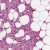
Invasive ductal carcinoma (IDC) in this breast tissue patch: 1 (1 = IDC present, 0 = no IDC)